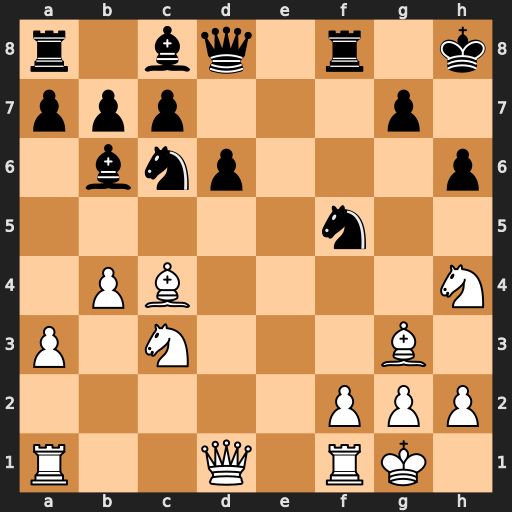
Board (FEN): r1bq1r1k/ppp3p1/1bnp3p/5n2/1PB4N/P1N3B1/5PPP/R2Q1RK1
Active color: w
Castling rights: -
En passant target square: -
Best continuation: Ng6+ Kh7 Nxf8+